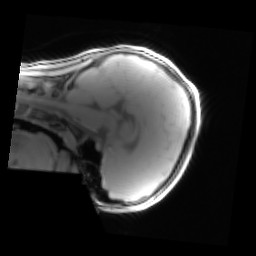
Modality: PDw
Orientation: sagittal
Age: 12
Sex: female
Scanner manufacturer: siemens
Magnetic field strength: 3 T
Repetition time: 0.25 s
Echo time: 0.00103 s